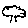
Label: tree